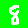
Digit: 8